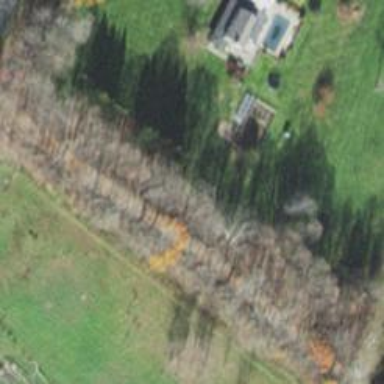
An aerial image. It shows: Path.